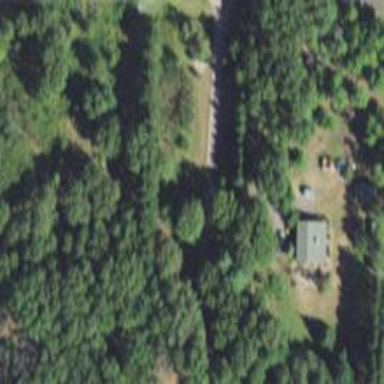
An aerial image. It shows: Driveway.